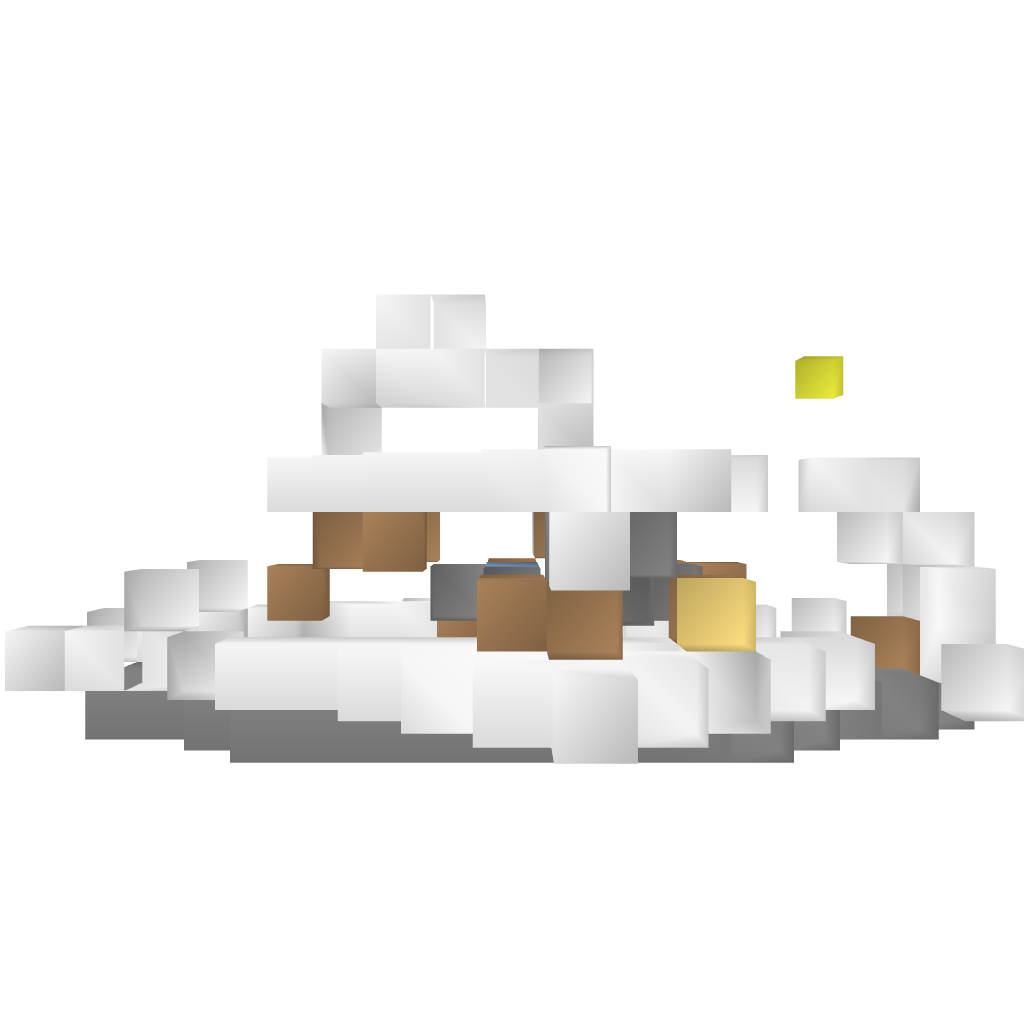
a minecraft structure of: Functional Alien Fighter bad low quality